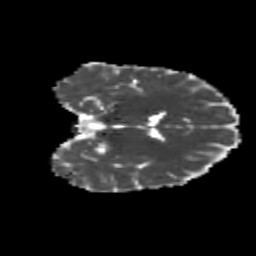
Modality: MD
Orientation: coronal
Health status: healthy
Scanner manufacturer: philips
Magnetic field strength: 3 T
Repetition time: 9.75 s
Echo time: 0.092 s